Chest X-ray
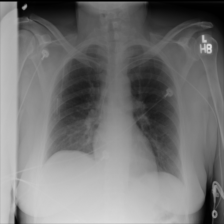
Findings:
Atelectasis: negative
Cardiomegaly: negative
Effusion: negative
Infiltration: negative
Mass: negative
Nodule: negative
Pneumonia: negative
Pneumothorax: negative
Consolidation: negative
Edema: negative
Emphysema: negative
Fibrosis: negative
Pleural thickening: negative
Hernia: negative